Question: I'm getting the following error when validating my application in xcode and know if it is allowed or not occupy this plugin in a hybrid application with phonegap.

The problem is that if I delete any reference to this library lose my app notifications, anyone know how to fix it? I have extremely troubled this.
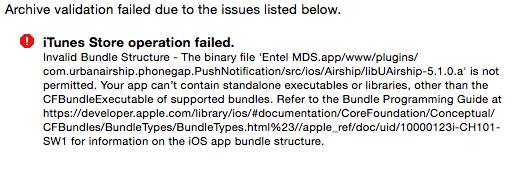
Answer: If you are using the urbanairship plugin, make sure you are using the latest version and contact urban airship team. If you are not using it, remove the plugin. Make sure you clean the project after removing the plugin.